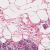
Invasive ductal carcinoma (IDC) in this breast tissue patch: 0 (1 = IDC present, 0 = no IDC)